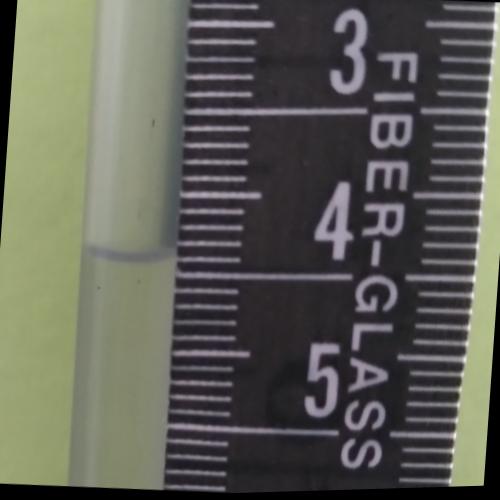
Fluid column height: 4.4 cm